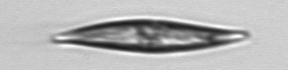
Label: Pleurosigma